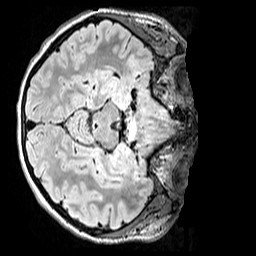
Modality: FLAIR
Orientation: axial
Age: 13
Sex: female
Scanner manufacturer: siemens
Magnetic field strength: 3 T
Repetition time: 5 s
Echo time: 0.388 s